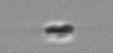
Label: flagellate_morphotype3